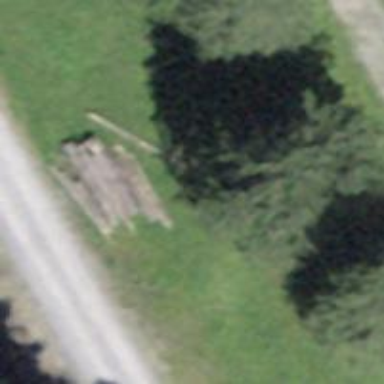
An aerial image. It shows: Bench.